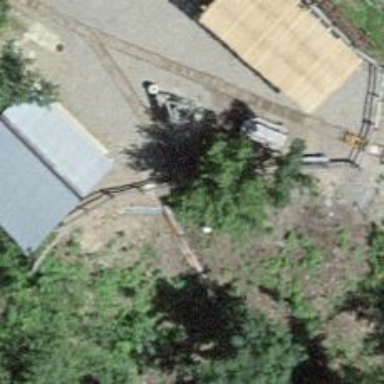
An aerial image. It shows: Narrow-gauge railway.